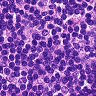
Metastatic tissue present: no